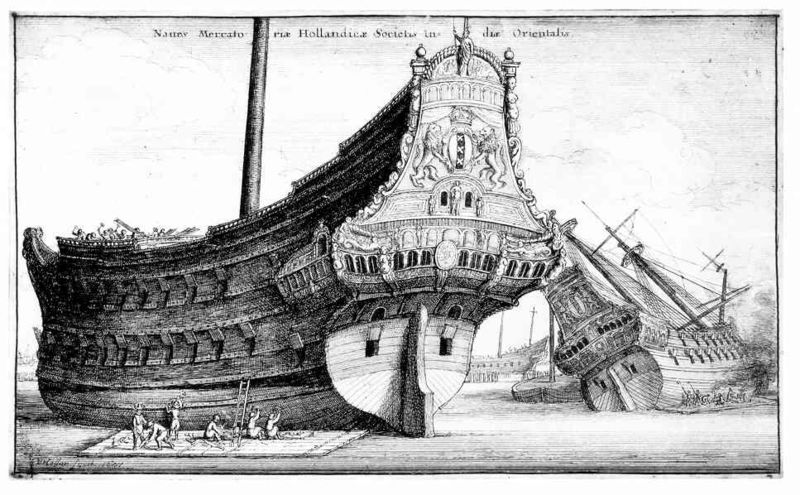
Titel: Ostindienfahrer
Künstler: Wenzel Hollar
Standort: Karlsruhe
Institution: Staatliche Kunsthalle Karlsruhe
Schlagwörter: feuer, himmel, mann, meer, wasser, wolken, menschen, fenster, grau, holz, männer, vordergrund, zeichnung, leute, holland, niederlande, rauch, krone, schräg, arbeit, ruder, turm, holzschnitt, schiff, schiffe, schrift, segel, segelschiffe, ruhe, mast, segelschiff, trocken, grafik, amerika, arbeiter, bug, hafen, werft, masten, brand, krieg, leiter, schlacht, sinken, treppe, könig, fregatte, groß, druck, radierung, stich, titel, text, überschrift, matrose, bleistift, neu, wappen, handwerker, löwen, floss, kanonen, löwe, holländisch, flotte, marine, verkaufen, schief, bau, sklaven, einhorn, gestrandet, retten, imperialismus, bauen, rumpf, latein, zeichnunf, reisen, dock, einmaster, master, bruch, schieflage, streichen, noah, schiffbau, schiffsbau, galeere, reparatur, luken, piraten, reparaturen, verzeirt, kriegsschiff, holu, änner, leider, trockenheit, lucke, reede, reperatur, kriegsschiffe, trockendock, schiffsbauer, floße, 2, halland, erforschen, erbauen, zimmermänner, mercato, naoh, vasa, hollanf, imperalismus, holländische handeslgesellschaft, handelsmarine, ostindische kompagnie, orientalis, seechlacht